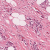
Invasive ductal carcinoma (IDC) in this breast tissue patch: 1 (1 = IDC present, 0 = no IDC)